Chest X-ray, AP view. Patient: 23 years old, sex F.
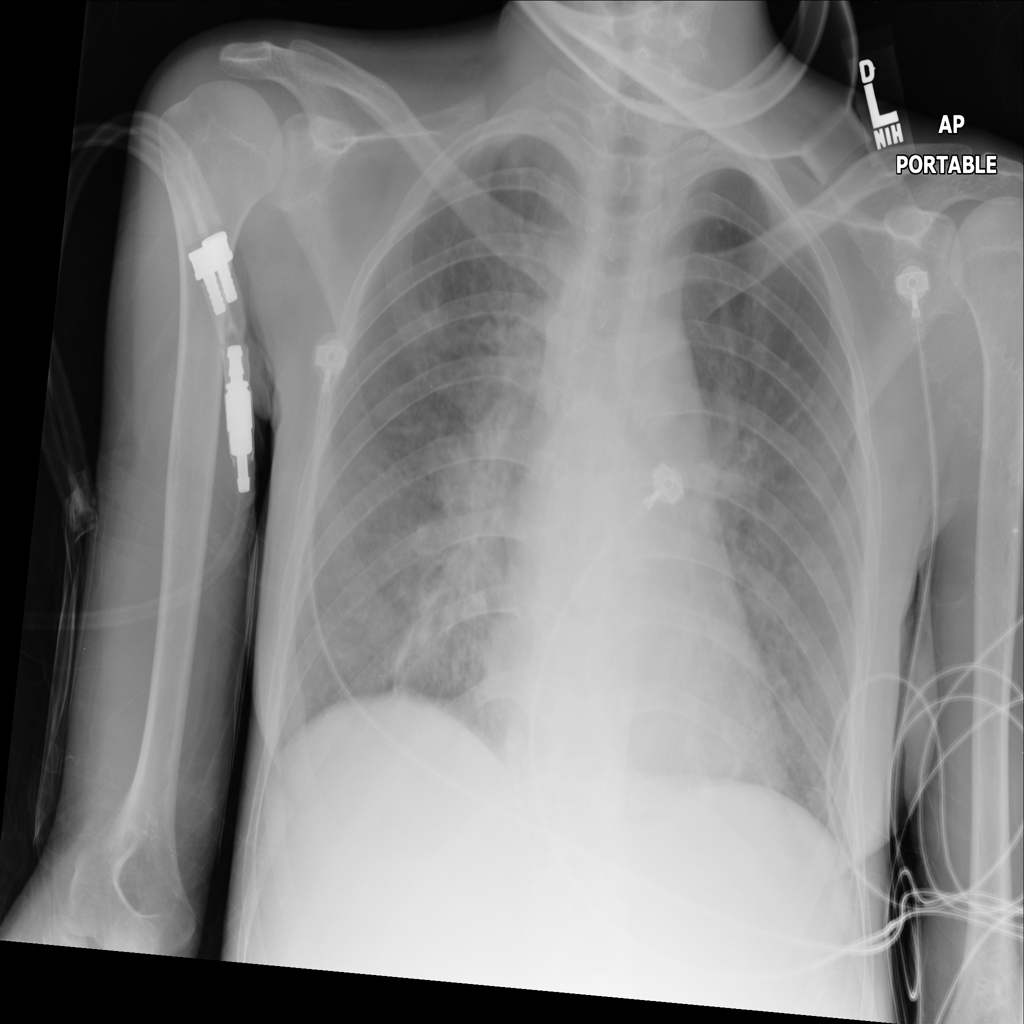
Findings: No Finding